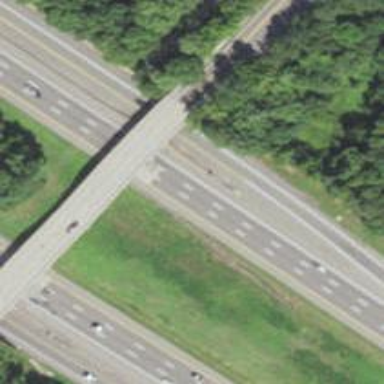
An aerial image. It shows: Asphalt motorway.